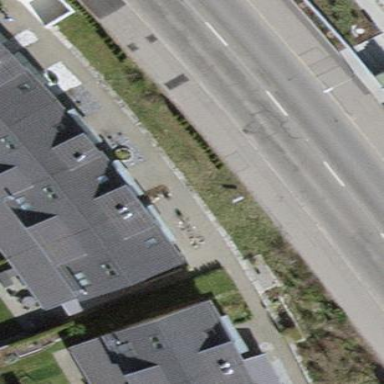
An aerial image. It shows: Terrace building.